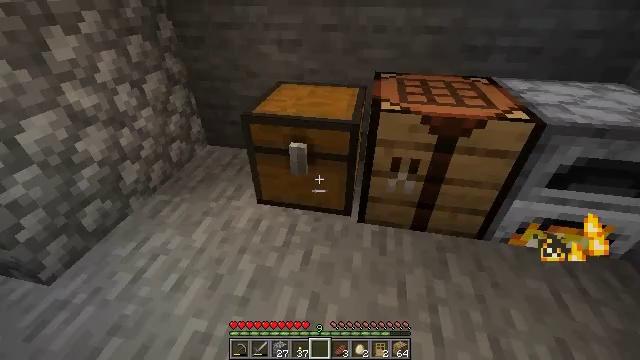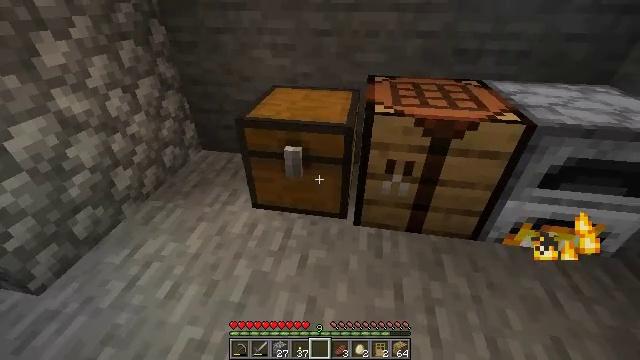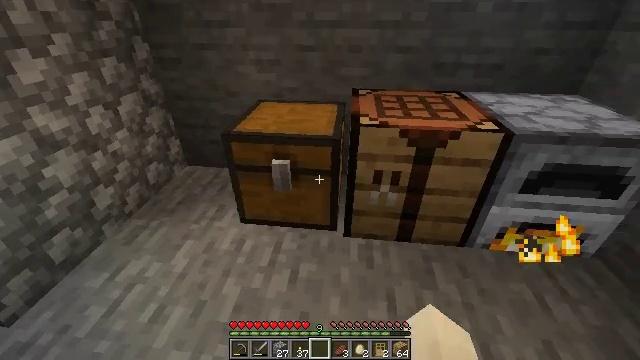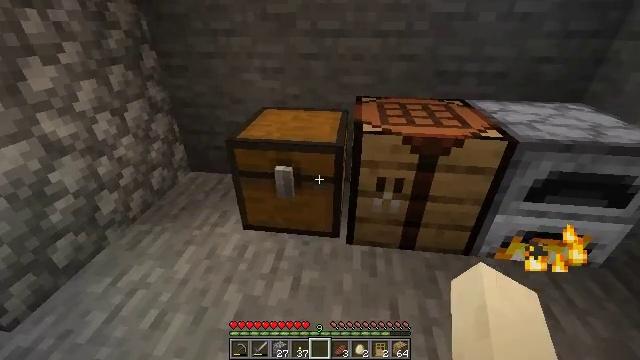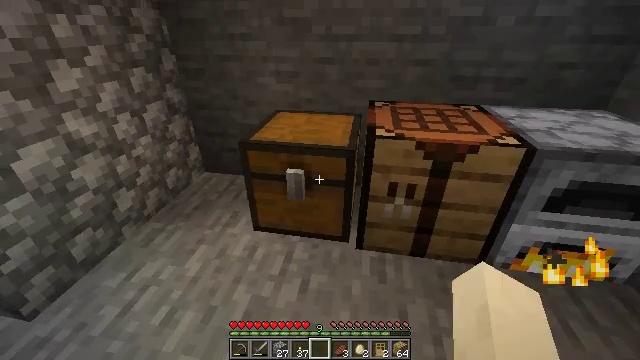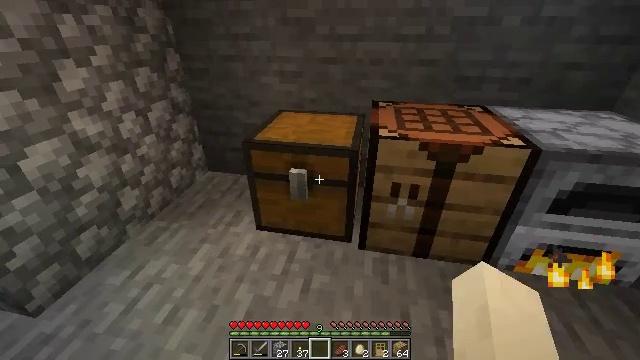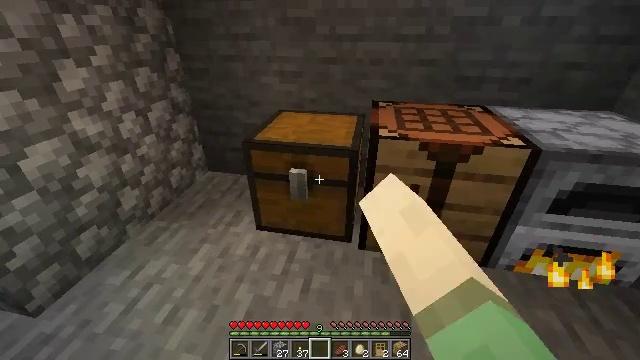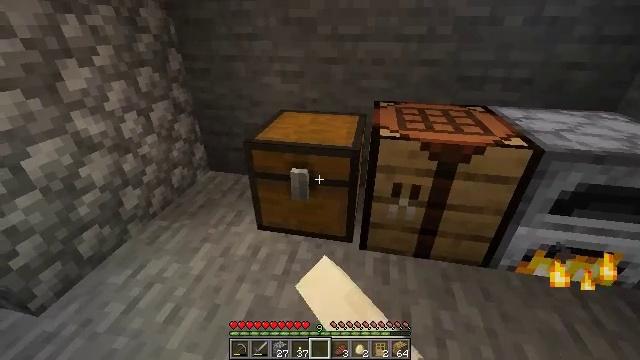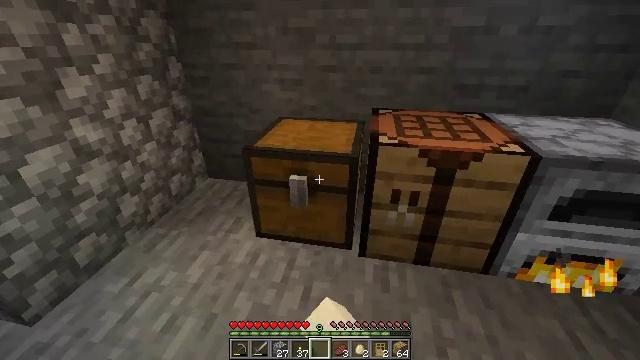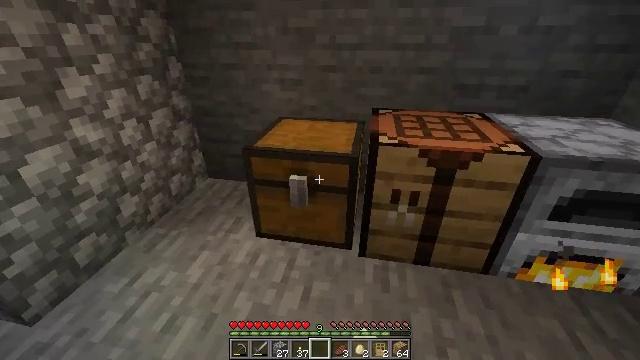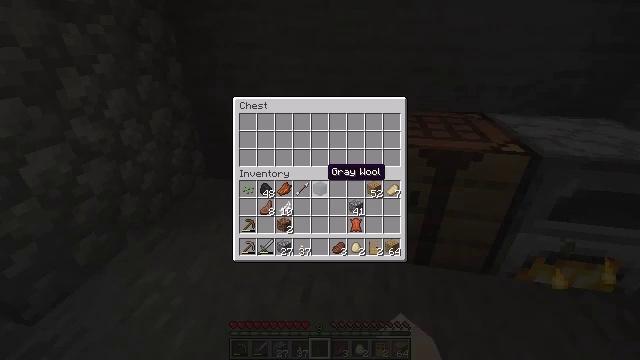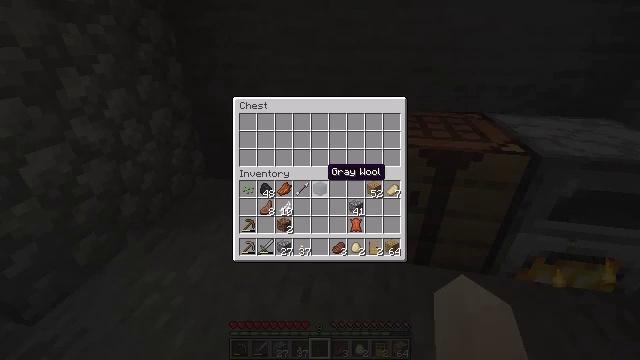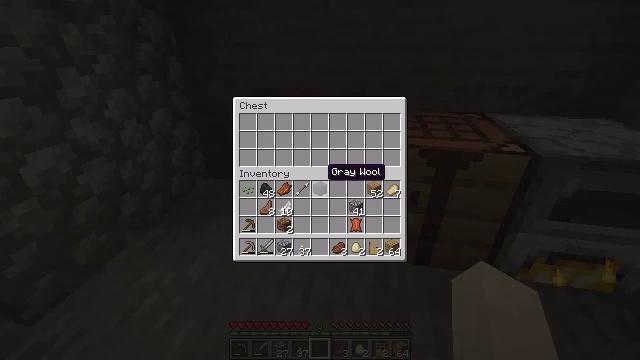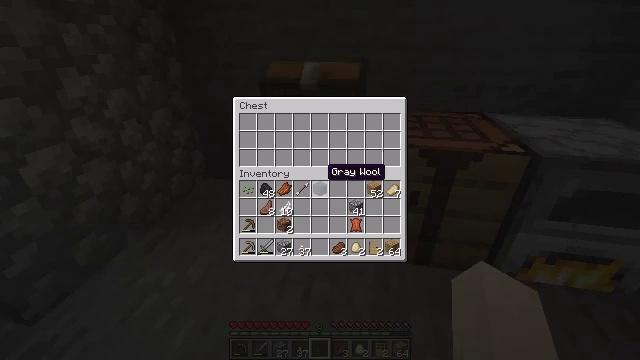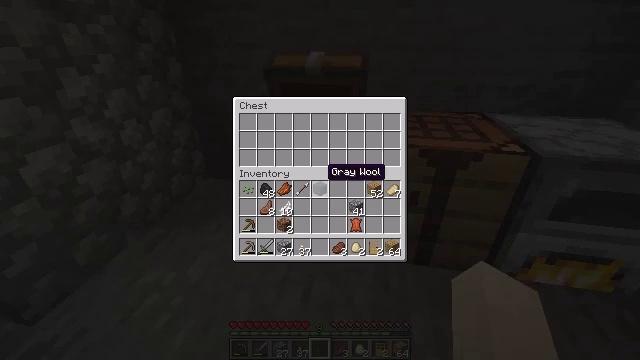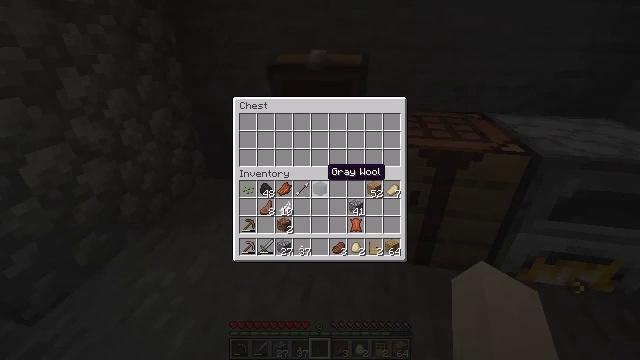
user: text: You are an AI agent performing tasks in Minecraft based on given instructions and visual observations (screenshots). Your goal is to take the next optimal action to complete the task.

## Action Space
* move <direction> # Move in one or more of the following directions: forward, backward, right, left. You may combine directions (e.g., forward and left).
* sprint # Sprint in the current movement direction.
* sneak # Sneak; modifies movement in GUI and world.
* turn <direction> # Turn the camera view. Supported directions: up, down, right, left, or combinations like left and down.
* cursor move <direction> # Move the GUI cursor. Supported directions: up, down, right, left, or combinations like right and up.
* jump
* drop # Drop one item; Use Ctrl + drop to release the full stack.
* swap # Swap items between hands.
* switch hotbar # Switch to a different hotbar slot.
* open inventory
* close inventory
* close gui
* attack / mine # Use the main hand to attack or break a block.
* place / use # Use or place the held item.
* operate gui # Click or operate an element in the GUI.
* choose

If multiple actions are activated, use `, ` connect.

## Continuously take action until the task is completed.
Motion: motion action
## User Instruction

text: Make cobblestone stairs using cobblestone.
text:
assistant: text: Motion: turn right
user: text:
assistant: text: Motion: turn right and up
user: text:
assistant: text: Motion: turn up
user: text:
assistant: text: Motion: turn left
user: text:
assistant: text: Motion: use / place
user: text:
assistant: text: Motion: use / place
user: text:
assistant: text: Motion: use / place
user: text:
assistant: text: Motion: turn up
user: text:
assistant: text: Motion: no_op
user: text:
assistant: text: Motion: open gui
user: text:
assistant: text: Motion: no_op
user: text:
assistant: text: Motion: no_op
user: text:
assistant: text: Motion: no_op
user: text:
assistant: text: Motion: no_op
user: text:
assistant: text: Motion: no_op
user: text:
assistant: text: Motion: no_op
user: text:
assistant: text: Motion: no_op
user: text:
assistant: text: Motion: no_op
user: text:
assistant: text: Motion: no_op
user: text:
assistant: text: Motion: no_op
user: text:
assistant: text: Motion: no_op
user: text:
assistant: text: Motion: no_op
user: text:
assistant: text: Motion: no_op
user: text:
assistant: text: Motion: no_op
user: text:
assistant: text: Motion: sneak
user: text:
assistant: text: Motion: sneak
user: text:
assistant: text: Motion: sneak
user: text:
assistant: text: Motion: sneak
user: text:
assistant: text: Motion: sneak
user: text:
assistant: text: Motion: sneak